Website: lowes
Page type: billing-address
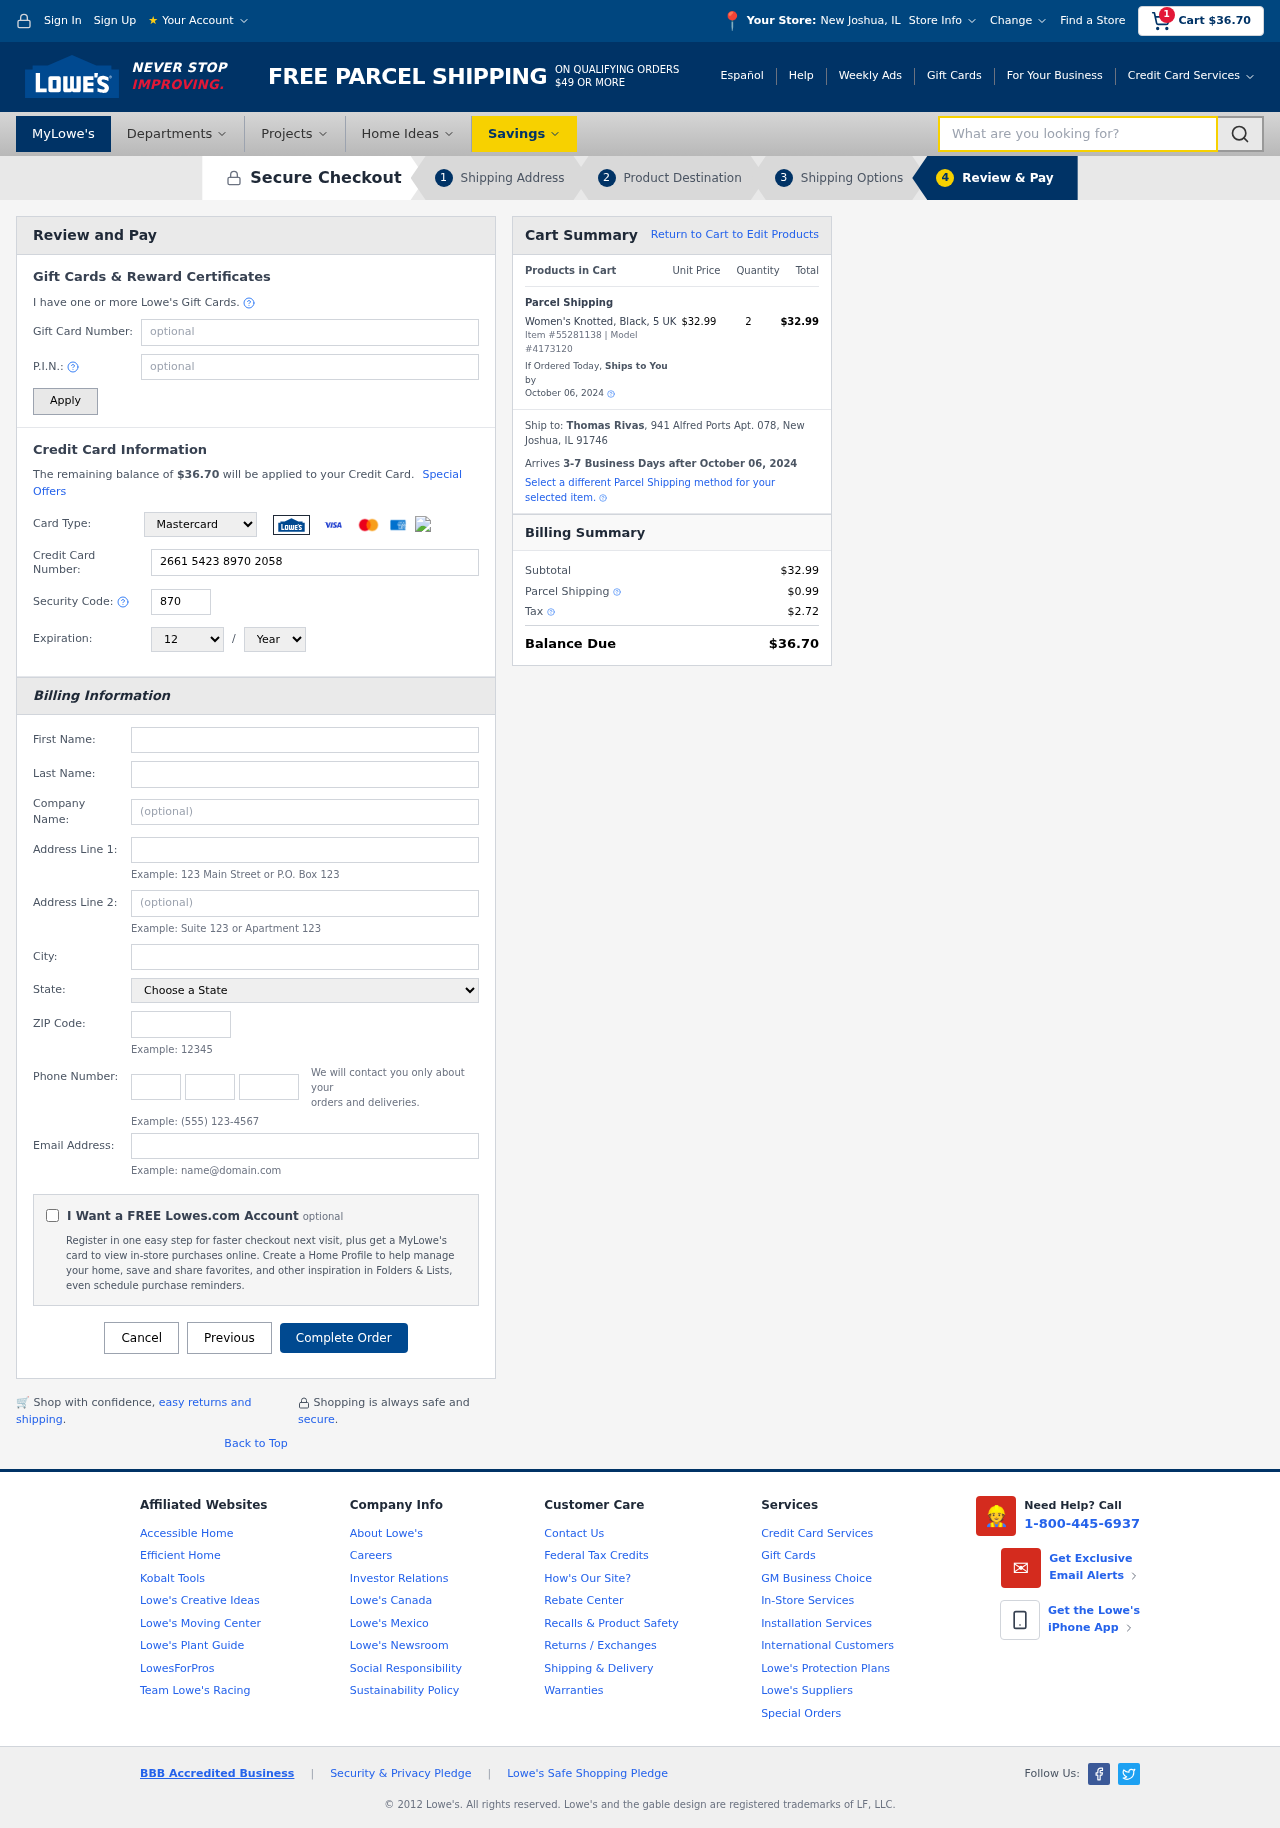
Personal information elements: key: PII_CARD_CVV
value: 870
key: PII_CARD_EXPIRY_MONTH
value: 12
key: PII_CARD_EXPIRY_YEAR
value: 27
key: PII_CARD_NUMBER
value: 2661 5423 8970 2058
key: PII_CARD_TYPE
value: Mastercard
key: PII_CITY
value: New Joshua
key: PII_CITY_STATE
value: New Joshua, IL
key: PII_COMPANY
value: Lin and Sons
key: PII_EMAIL
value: trivas@yahoo.com
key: PII_FIRSTNAME
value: Thomas
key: PII_FULLNAME
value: Thomas Rivas
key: PII_LASTNAME
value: Rivas
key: PII_PHONE_AREA
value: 762
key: PII_PHONE_PREFIX
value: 610
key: PII_PHONE_SUFFIX
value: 8288
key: PII_POSTCODE
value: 91746
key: PII_STATE
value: Illinois
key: PII_STREET
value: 941 Alfred Ports Apt. 078
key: PII_STREET2
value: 67743 John Plain Apt. 610
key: PII_CITY_STATE_ZIP
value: New Joshua, IL 91746
Product elements: key: PRODUCT1_NAME
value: Women's Knotted, Black, 5 UK
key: PRODUCT1_PRICE
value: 32.99
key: PRODUCT1_QUANTITY
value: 2
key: PRODUCT_ITEM_NUMBER
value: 55281138
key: PRODUCT_MODEL_NUMBER
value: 4173120
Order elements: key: ORDER_SUBTOTAL
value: $36.70
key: ORDER_TOTAL
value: $36.70
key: ORDER_SHIPPING_DATE
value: October 06, 2024
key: ORDER_SUBTOTAL
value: $32.99
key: ORDER_DELIVERY_DATE
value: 3-7 Business Days after October 06, 2024
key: ORDER_SHIPPING_DATE2
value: October 06, 2024
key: ORDER_SUBTOTAL2
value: $32.99
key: ORDER_SHIPPING_COST
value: $0.99
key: ORDER_TAX
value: $2.72
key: ORDER_TOTAL2
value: $36.70
Search elements: key: HEADER_SEARCH
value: What are you looking for?